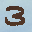
Label: 3